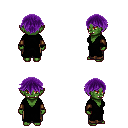
a pixel art fantasy rpg character, female body template, orc, green skin, black robe, robe skirt, purple short bangs hairstyle, leather bracers, four views (front, back, left, right), 2x2 character sprite sheet, small pixel art, hard edges, no anti-aliasing